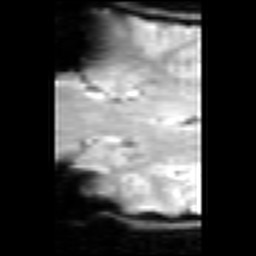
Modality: inplaneT2
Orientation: coronal
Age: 20
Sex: male